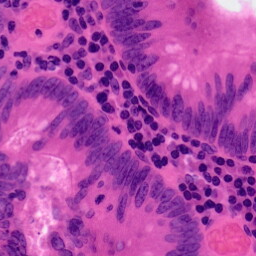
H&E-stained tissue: Colon